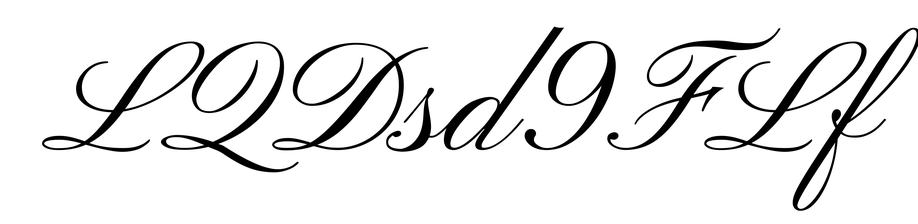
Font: PinyonScript-Regular